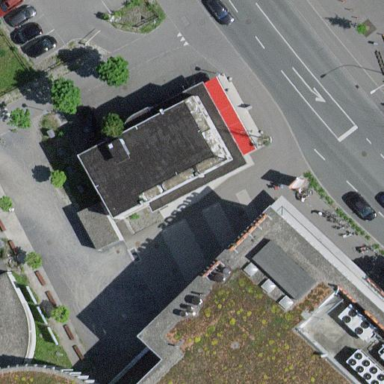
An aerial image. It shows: Retail building.